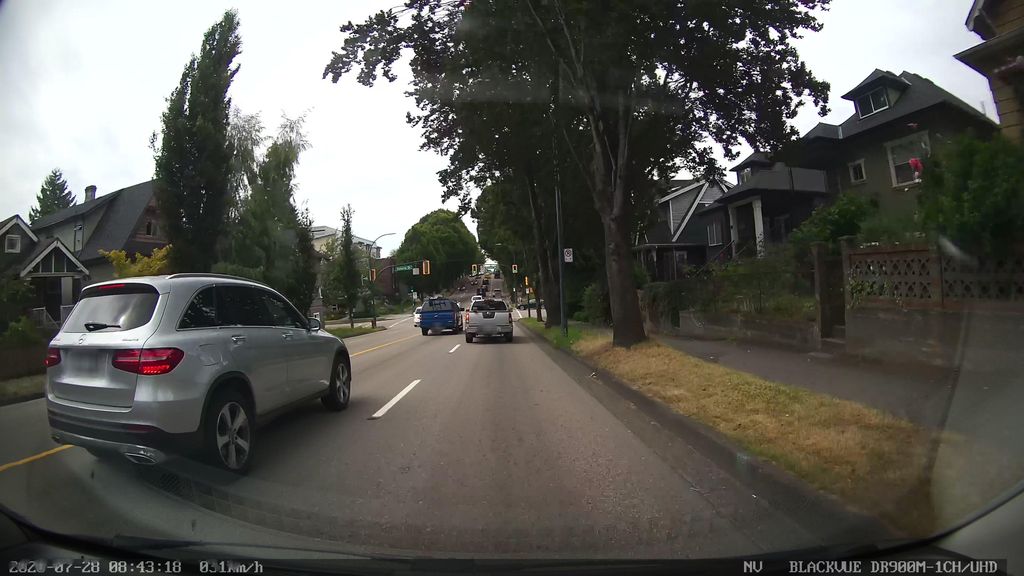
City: vancouver